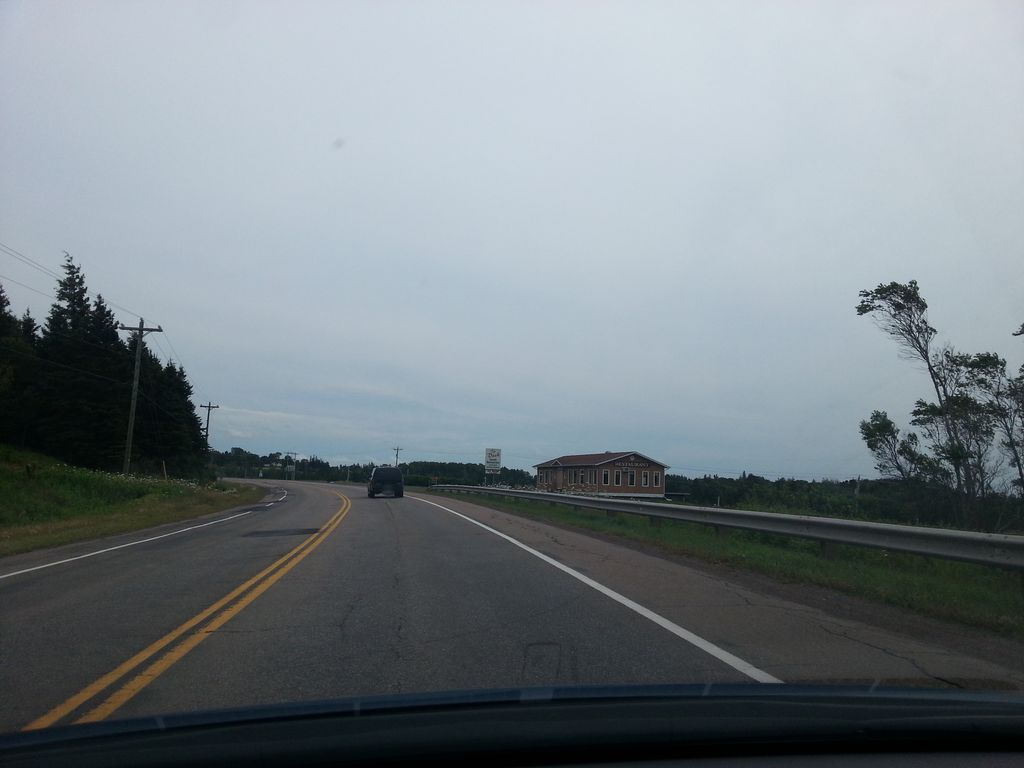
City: charlottetown